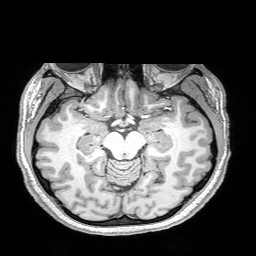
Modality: T1w
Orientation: coronal
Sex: female